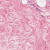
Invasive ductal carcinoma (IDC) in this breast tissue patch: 0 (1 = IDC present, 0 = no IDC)